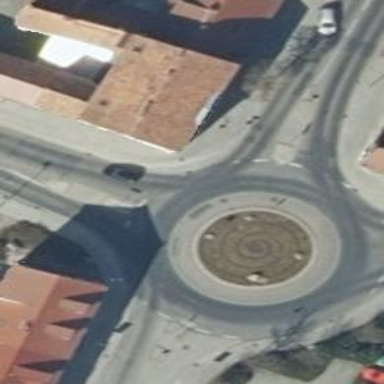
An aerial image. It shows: Tertiary road with asphalt surface leading to roundabout junction.